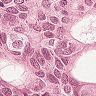
Metastatic tissue present: yes